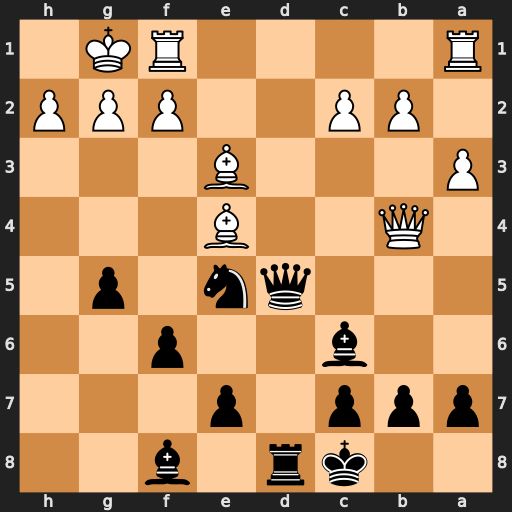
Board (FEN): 2kr1b2/ppp1p3/2b2p2/3qn1p1/1Q2B3/P3B3/1PP2PPP/R4RK1
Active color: b
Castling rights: -
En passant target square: -
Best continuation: Qxe4 Qxe4 Bxe4